Interaction volume radius: 5 \u00c5
Interaction volume height: 10 \u00c5
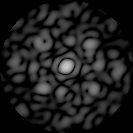
Disorder parameter: 0.6059